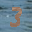
Label: 3